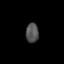
Tissue: skin
Cell type: Epithelial cells
Senescence score: 0.2328
Nuclear area (px): 244
Mean DAPI intensity: 81.992